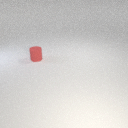
small red rubber cylinder